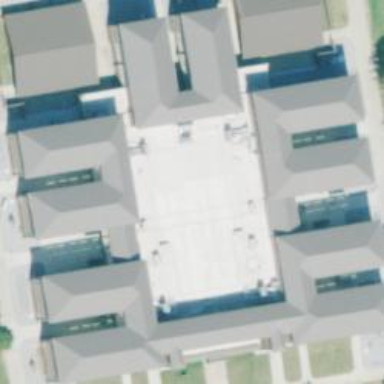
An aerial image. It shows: Military barracks building.